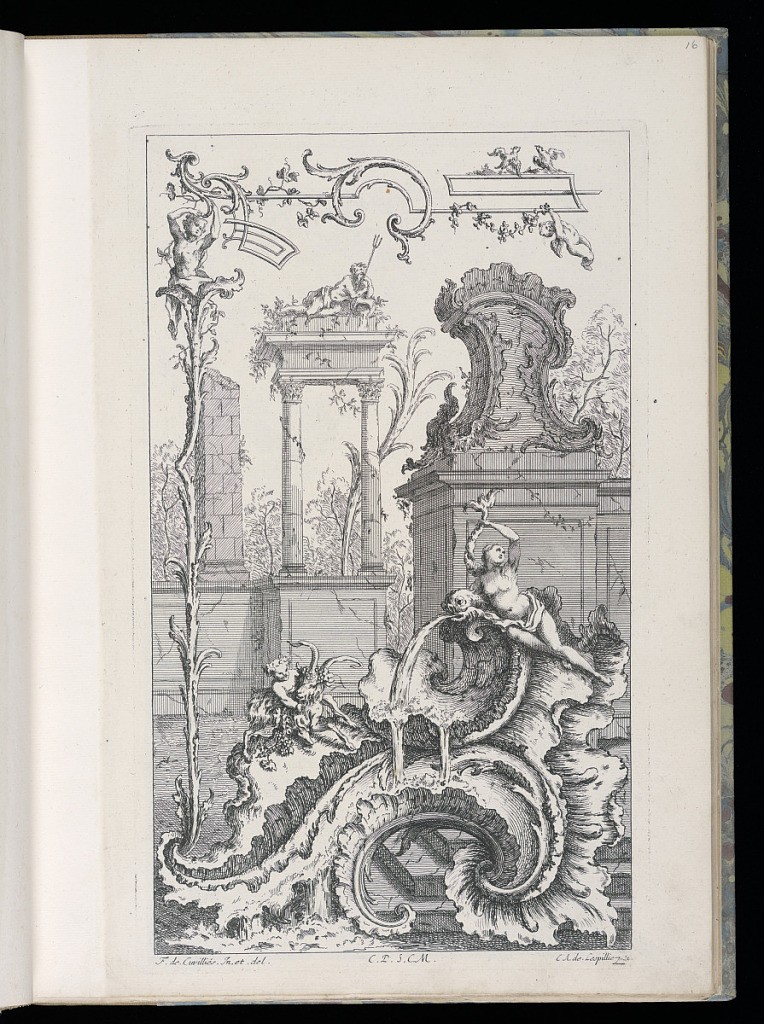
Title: Cartouche with Ruins and Columns
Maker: François de Cuvilliés the Elder, Belgian, 1695 - 1768
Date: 1738–45
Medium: Engraving and etching on laid paper
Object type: Bound print
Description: Lower section, large rocaille formation spewing water with reclining nude woman. Left, figure wrestling with ram. Above, ruins, figure with triton sitting atop entablature of two Corinthian columns, partial obelisk, decorative rocaille element on wall in tree-filled landscape. Left, figure growing out of tall plant holding fantastic border design.